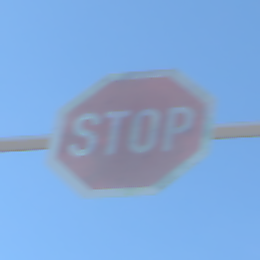
Verkehrszeichen: Stop
Umgebung: Outdoor, Nature
Tageszeit: MorningAfternoon
Wetter: PartlyCloudy
Licht: Natural
Jahreszeit: NotSpecified
Kontrast: HighContrast